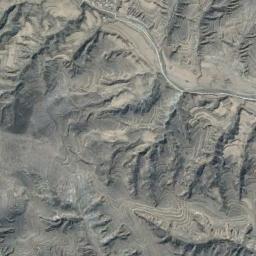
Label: mountain